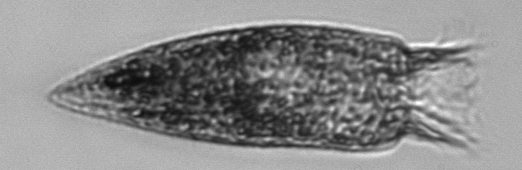
Label: Strombidium_conicum